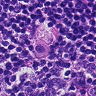
Metastatic tissue present: yes